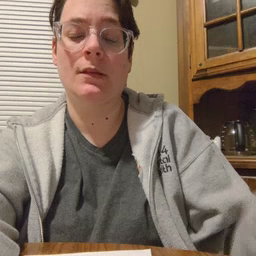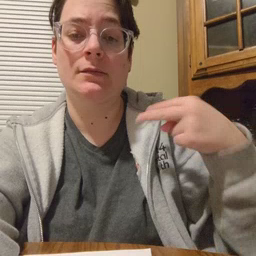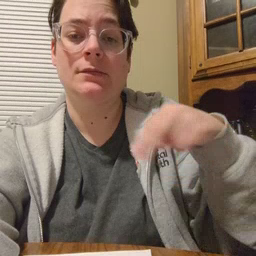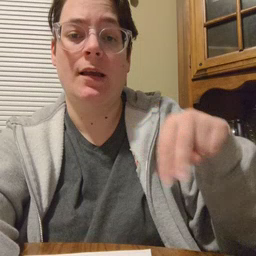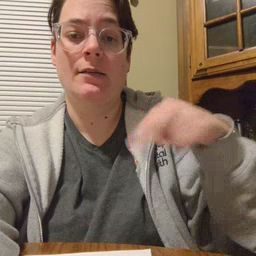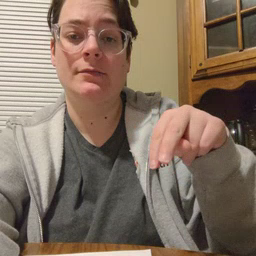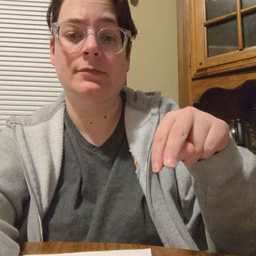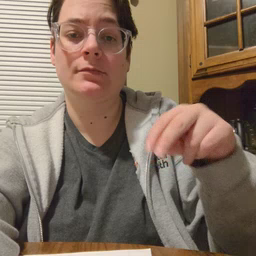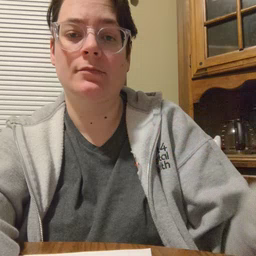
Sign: dance